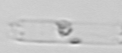
Label: Cerataulina_pelagica